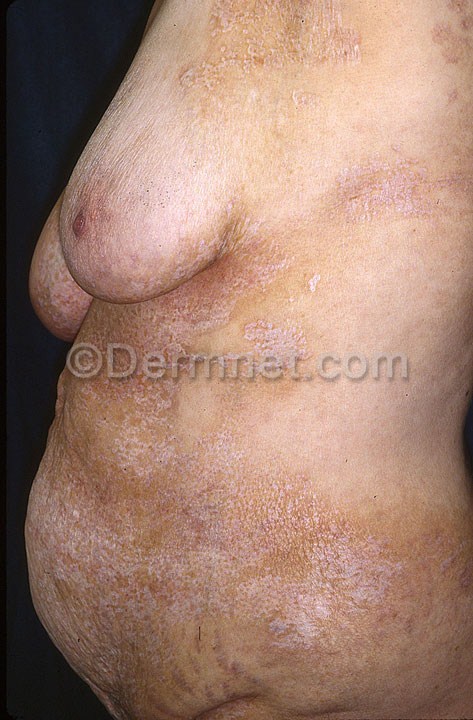
Disease: Psoriasis pictures Lichen Planus and related diseases